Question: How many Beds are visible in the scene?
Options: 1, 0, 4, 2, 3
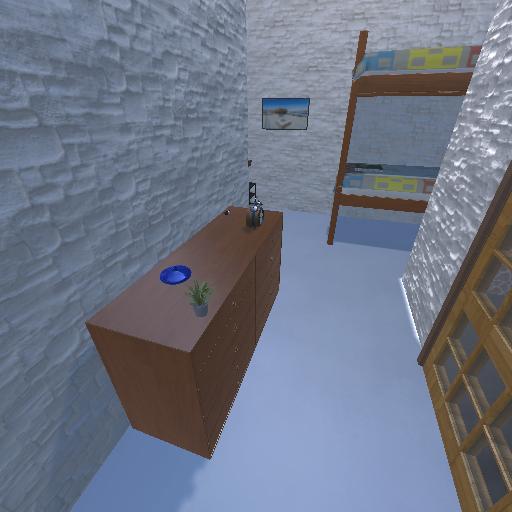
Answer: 1